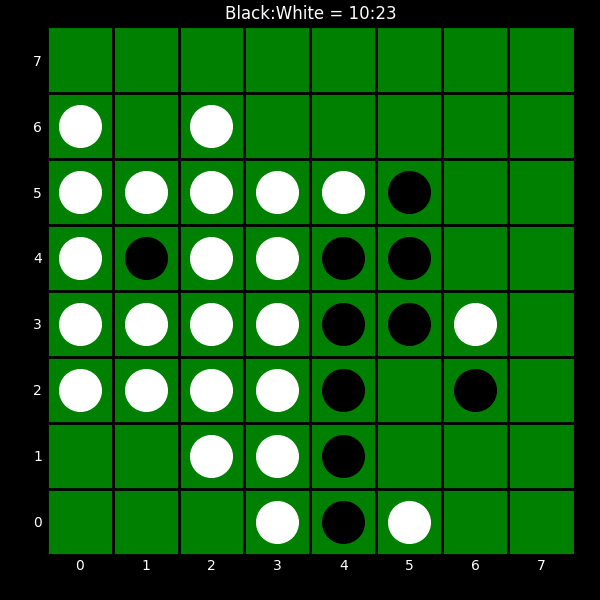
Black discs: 10
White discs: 23